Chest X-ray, PA view. Patient: 54 years old, sex M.
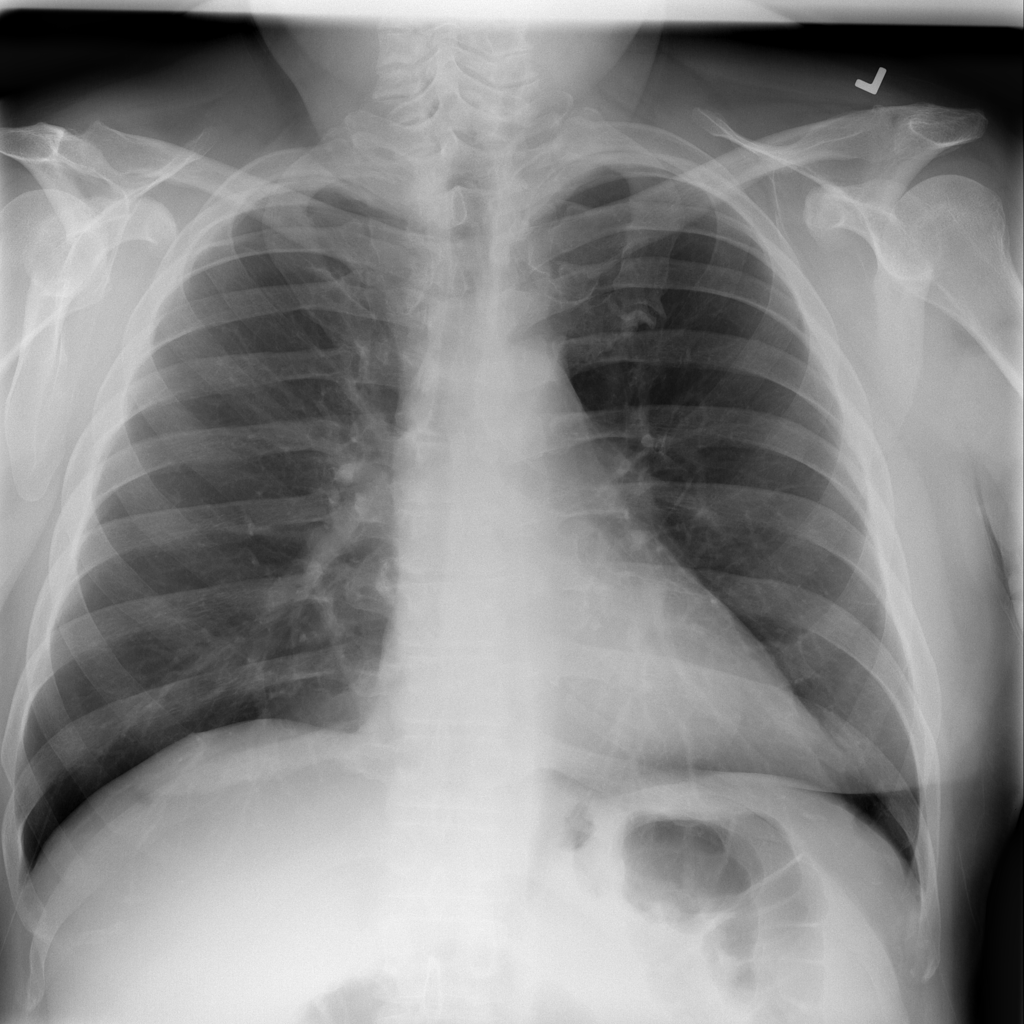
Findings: No Finding